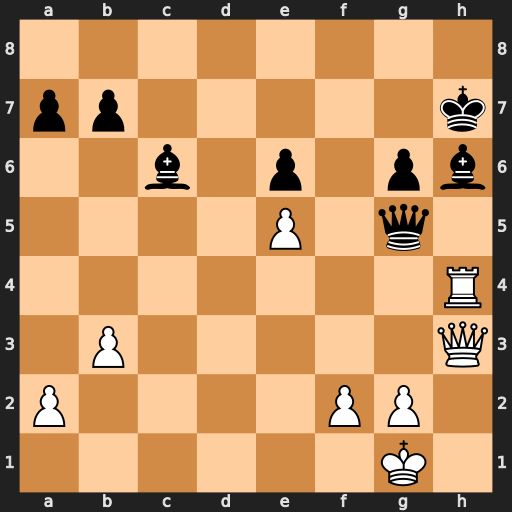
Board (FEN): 8/pp5k/2b1p1pb/4P1q1/7R/1P5Q/P4PP1/6K1
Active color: w
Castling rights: -
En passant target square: -
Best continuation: f4 Qxg2+ Qxg2 Bxg2 Kxg2